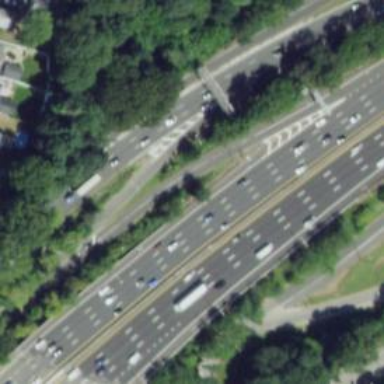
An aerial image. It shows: Urban freeway or expressway.